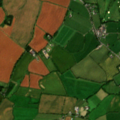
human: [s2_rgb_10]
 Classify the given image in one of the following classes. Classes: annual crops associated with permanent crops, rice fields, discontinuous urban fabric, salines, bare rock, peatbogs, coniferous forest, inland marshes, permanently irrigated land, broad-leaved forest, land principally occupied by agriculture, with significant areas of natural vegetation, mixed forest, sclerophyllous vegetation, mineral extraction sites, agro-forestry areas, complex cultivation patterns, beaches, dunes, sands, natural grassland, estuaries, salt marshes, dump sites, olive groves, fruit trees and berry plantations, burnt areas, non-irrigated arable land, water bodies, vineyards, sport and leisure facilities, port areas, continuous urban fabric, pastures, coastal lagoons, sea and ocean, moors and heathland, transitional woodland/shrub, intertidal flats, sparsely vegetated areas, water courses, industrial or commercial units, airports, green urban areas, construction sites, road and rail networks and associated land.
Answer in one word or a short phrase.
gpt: sport and leisure facilities, non-irrigated arable land, pastures